Interaction volume radius: 5 \u00c5
Interaction volume height: 15 \u00c5
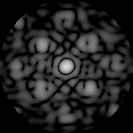
Disorder parameter: 0.516